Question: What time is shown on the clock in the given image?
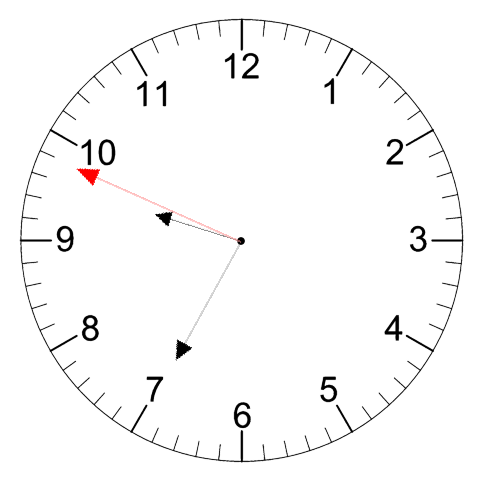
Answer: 09:34:49